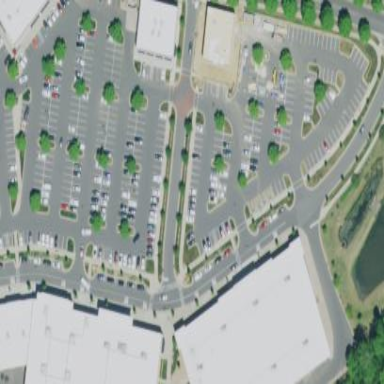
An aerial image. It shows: Parking area with asphalt surface designed for park and ride use.